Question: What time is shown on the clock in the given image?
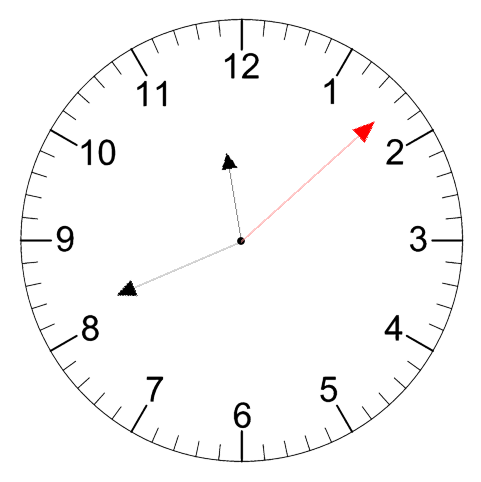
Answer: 11:41:08